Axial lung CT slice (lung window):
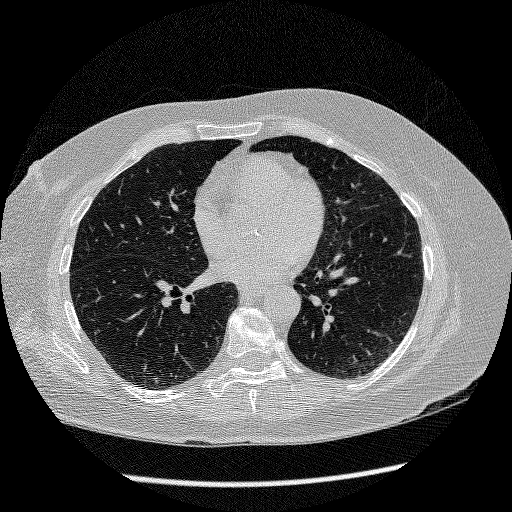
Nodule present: no